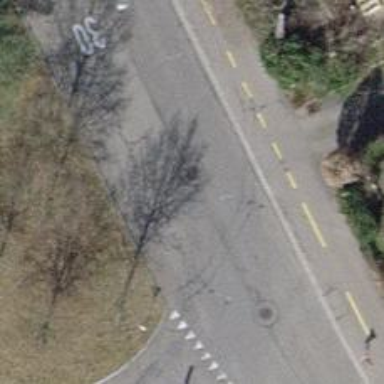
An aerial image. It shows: Tertiary road with asphalt surface and backward trolley wire.